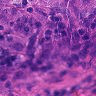
Metastatic tissue present: yes